Question: I'm using NetBeans 8 on Windows 8.1. I've attached an extra monitor to my notebook and I want to use a dual screen set up. I want to have my code on my primary screen and all other panes (projects, databases, tasks, etc.) on another one (i.e. a smaller notebook screen).
The problem is that you can't have the other panes docked on another screen. I end up with many panes on screen, but you can't organize them as easy as with a single screen set up. Here's a little mockup what I want:

I've post a <URL>, but no one seems to care. But many programmers/designer are using 2 screens. So if you are using a dual screen setup with NetBeans, how are you using it? Are there some extra tools/options that I haven't found yet?
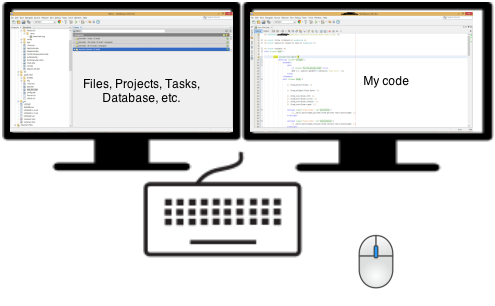
Answer: OK, I just found a workaround and possible answer.
I've got my main window (w/ tasks, files, projects) on my secondary screen and dragged my editor (my code) to my (larger) primary screen.
I still can't dock windows outside the main window, but since I want to have only one window outside it, it isn't really necessary.